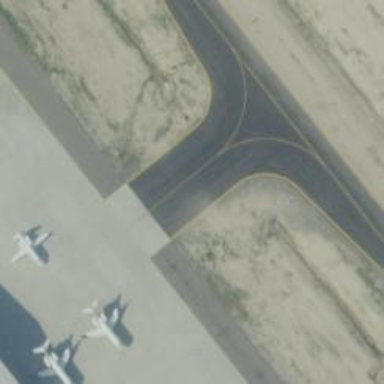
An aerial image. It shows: View of taxiway at the airport.